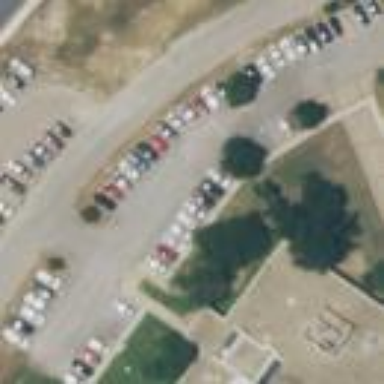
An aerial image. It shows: Parking area with surface.